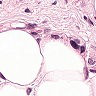
Metastatic tissue present: yes